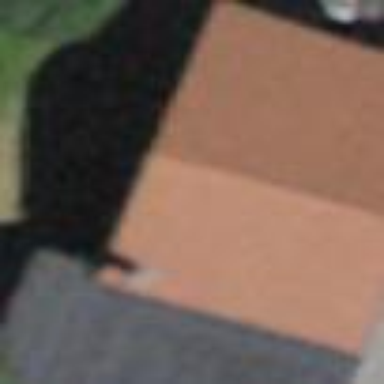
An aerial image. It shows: Building with gabled roof oriented across.